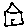
Label: house